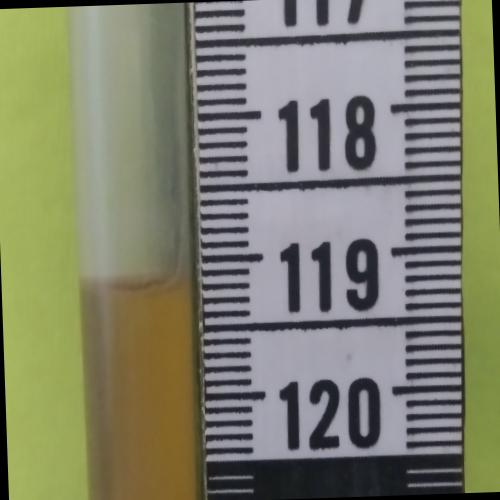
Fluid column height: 119.2 cm